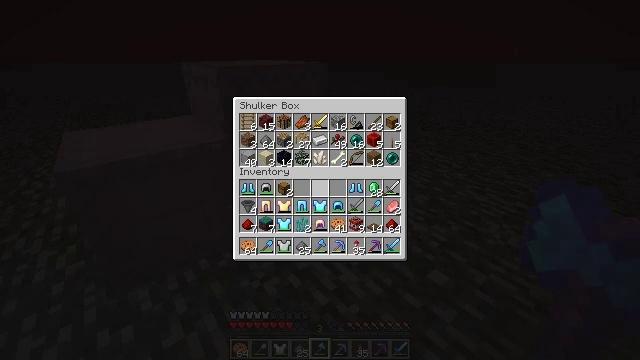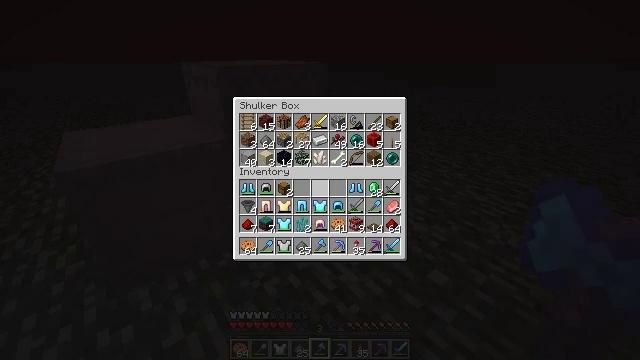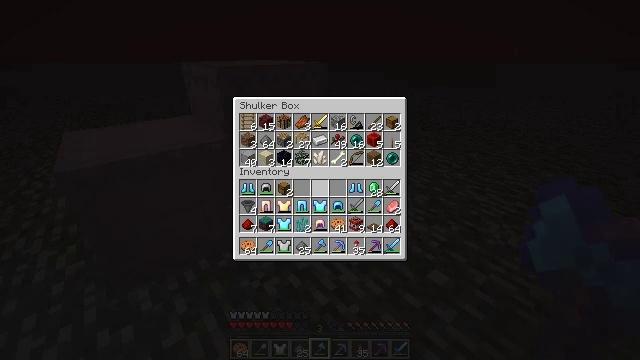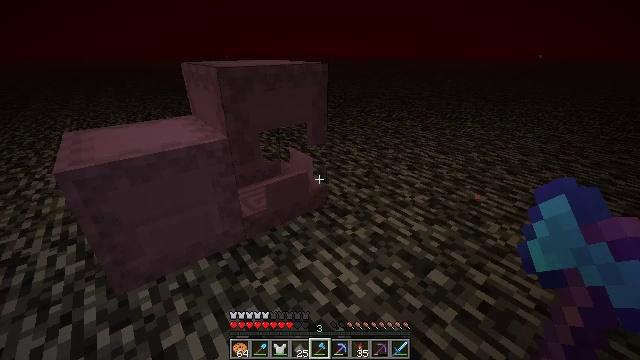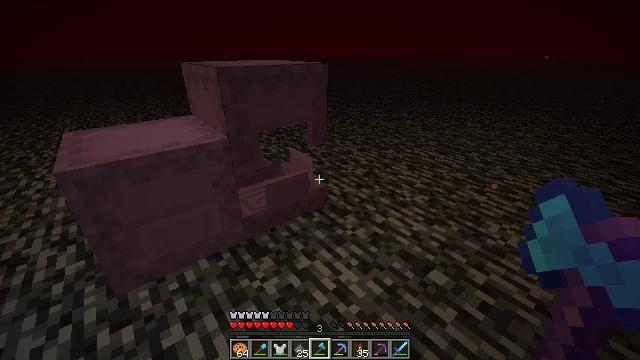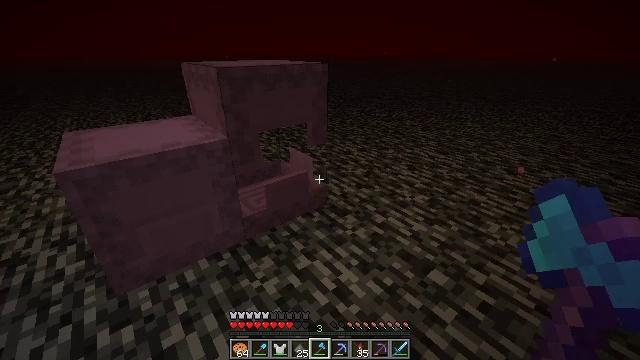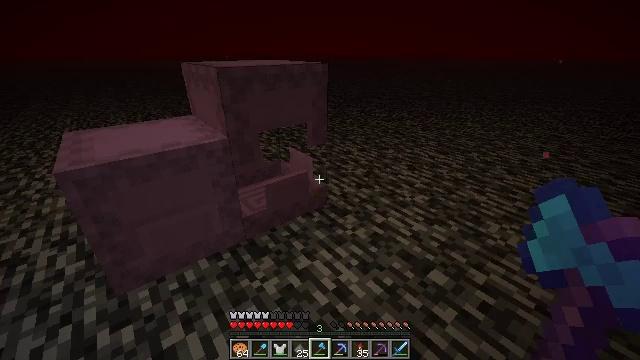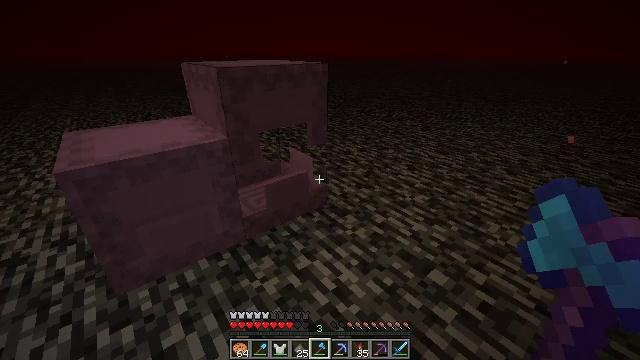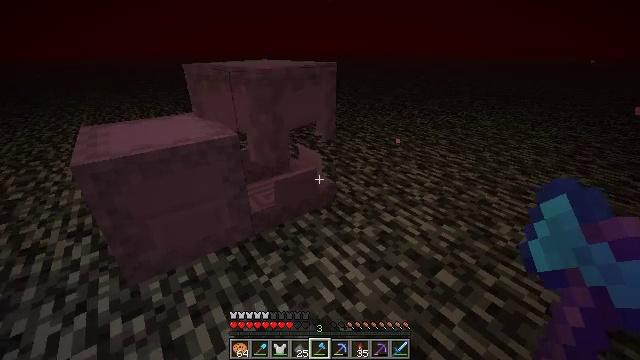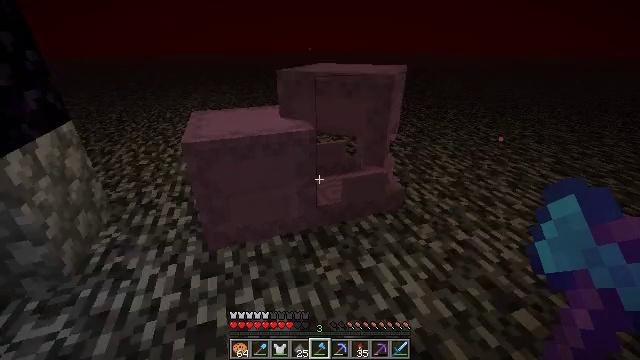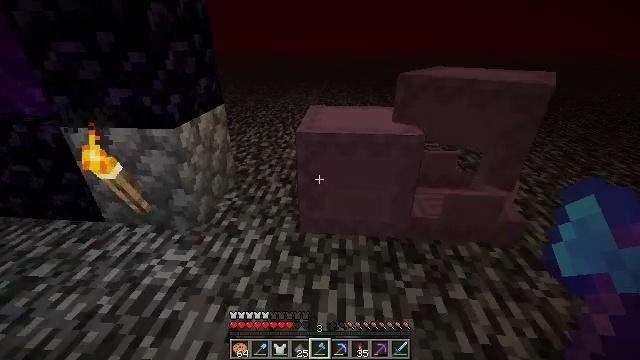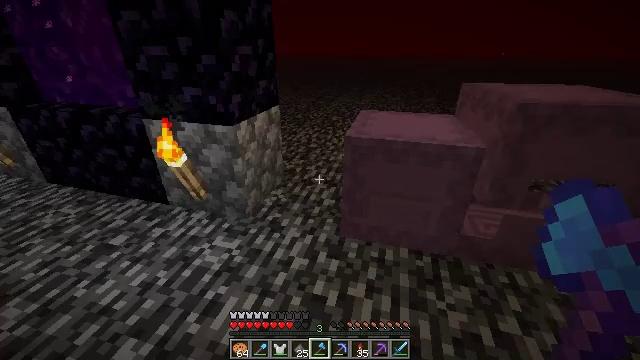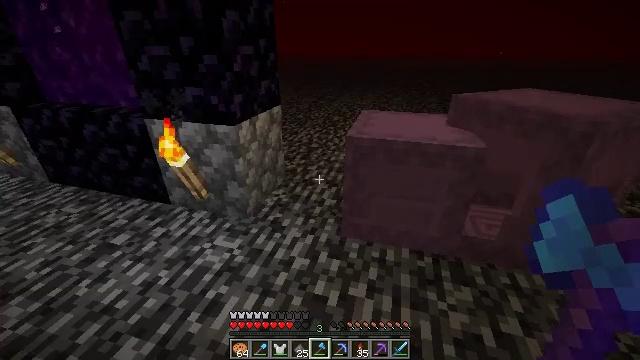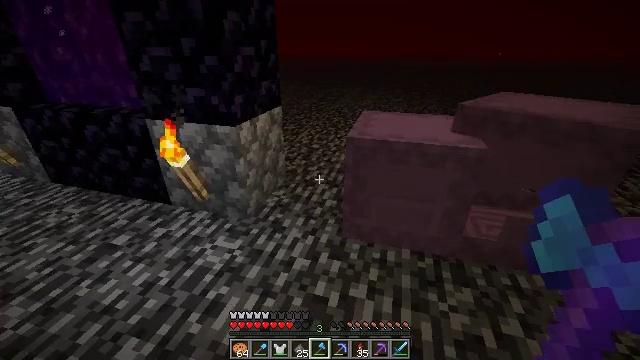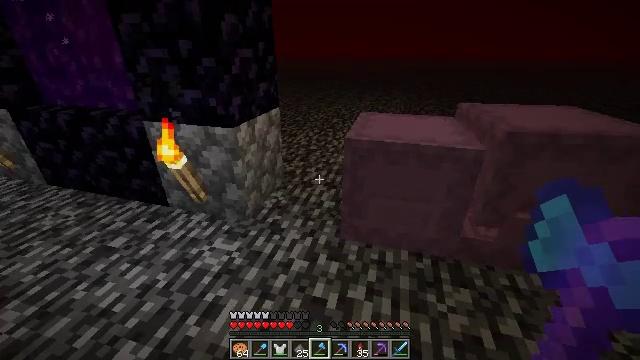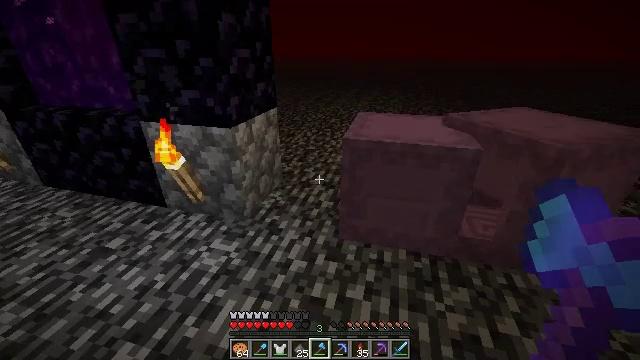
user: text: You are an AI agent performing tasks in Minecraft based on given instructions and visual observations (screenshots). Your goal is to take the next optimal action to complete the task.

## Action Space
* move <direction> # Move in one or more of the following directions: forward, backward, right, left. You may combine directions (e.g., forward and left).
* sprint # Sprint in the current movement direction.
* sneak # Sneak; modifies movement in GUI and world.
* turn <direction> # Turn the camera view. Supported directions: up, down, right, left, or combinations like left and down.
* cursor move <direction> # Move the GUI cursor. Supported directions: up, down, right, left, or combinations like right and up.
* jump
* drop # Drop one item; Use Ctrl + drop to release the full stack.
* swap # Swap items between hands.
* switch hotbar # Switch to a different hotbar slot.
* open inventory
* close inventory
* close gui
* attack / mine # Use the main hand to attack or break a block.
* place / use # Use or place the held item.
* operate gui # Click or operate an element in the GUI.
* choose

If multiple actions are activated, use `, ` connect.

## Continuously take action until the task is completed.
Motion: motion action
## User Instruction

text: Get a golden carrot crafted with gold nuggets and a carrot.
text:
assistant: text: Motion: no_op
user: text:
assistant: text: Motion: no_op
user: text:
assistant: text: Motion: no_op
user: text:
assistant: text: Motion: no_op
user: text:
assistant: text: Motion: no_op
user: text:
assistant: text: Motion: no_op
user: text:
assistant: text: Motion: no_op
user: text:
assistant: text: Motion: turn left
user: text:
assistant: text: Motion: turn left
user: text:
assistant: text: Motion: turn left
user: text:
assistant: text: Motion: turn left
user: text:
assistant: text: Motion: no_op
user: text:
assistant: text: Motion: no_op
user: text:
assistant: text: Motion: no_op
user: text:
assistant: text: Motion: no_op
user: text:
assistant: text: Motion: no_op
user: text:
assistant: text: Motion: no_op
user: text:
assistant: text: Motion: turn left and down
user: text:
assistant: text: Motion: turn left
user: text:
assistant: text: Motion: turn left
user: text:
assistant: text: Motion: move forward, turn left
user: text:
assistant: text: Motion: move forward, turn left and up
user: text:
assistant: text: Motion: move forward, turn left and up
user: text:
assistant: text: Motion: move forward, turn left
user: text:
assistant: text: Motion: move forward
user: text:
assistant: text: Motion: move forward
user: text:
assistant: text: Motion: move forward
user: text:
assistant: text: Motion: move forward, sprint
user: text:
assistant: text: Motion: move forward, sprint
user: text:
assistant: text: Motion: move forward, sprint